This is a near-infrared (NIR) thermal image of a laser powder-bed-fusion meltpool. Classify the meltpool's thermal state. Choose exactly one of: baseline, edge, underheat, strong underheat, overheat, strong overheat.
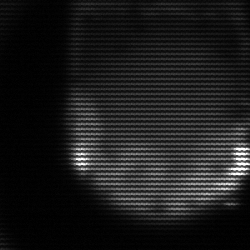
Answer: edge